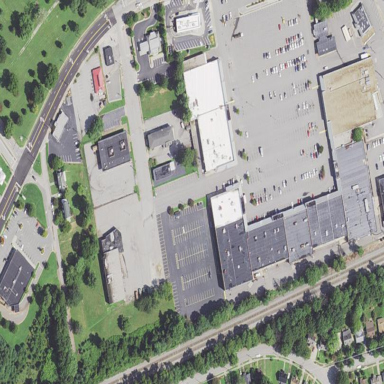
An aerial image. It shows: Retail area.